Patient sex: M
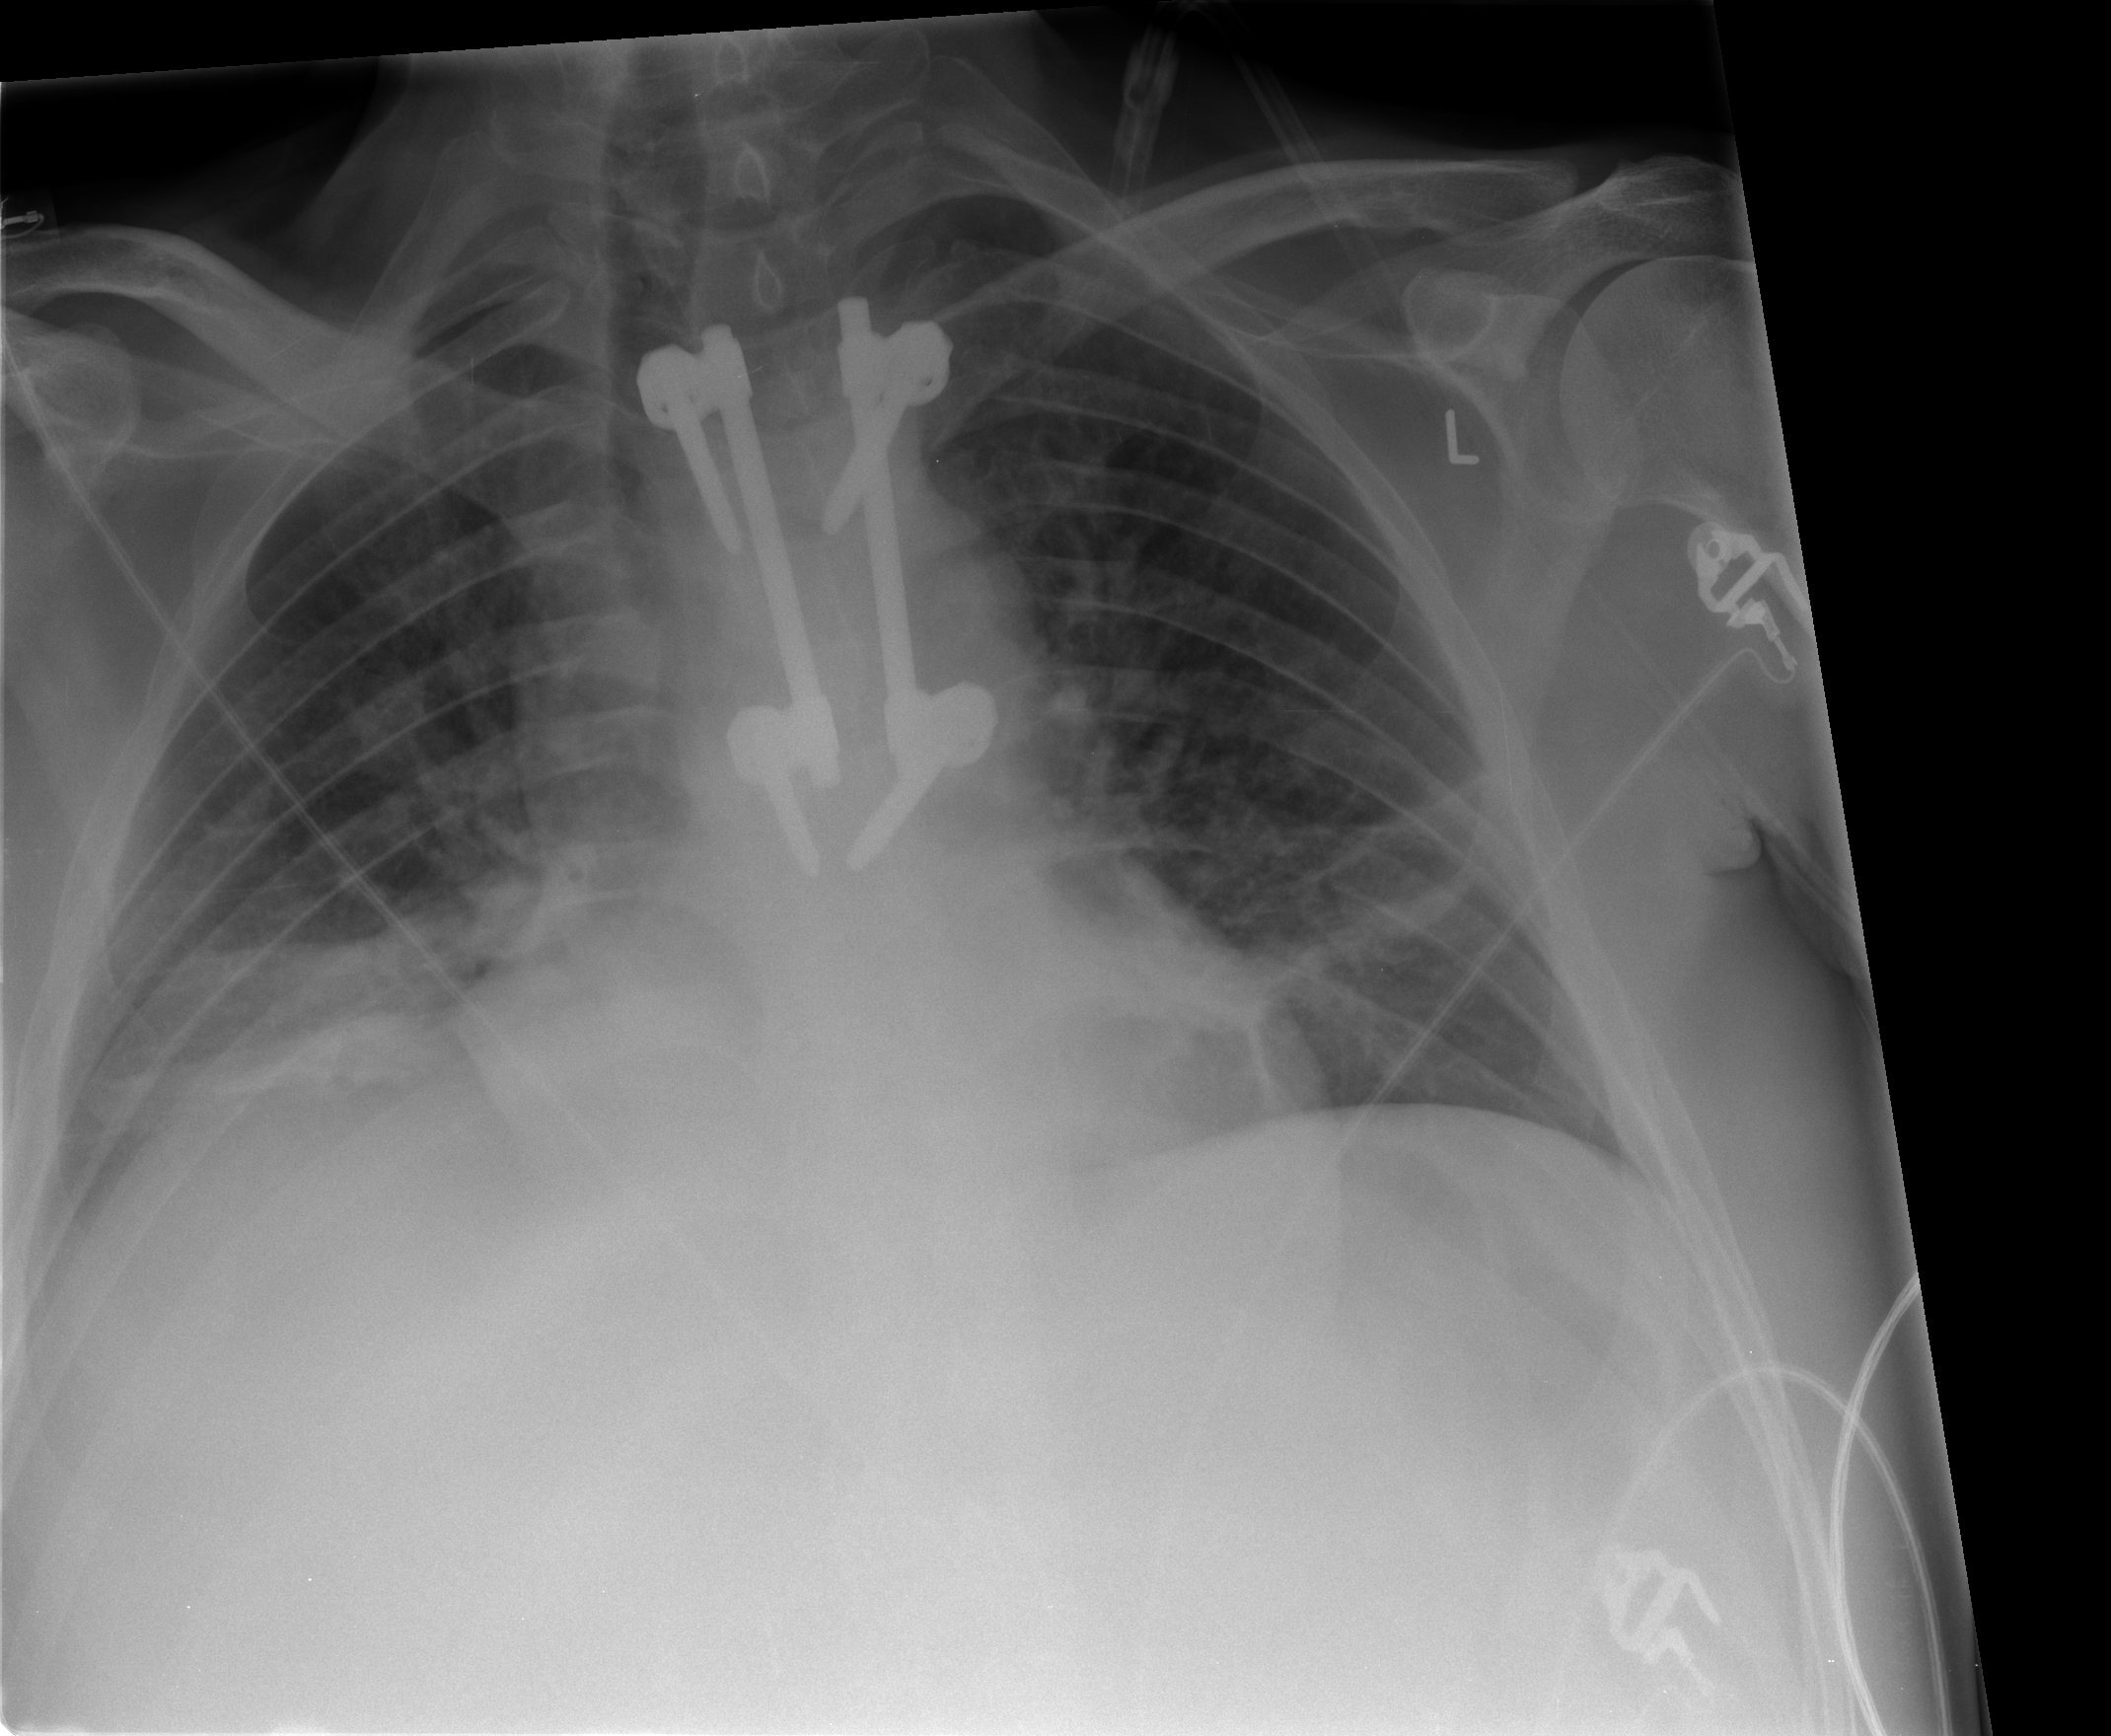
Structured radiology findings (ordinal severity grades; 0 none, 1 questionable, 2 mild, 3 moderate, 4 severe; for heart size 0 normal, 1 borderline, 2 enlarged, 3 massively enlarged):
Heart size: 0
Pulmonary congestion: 0
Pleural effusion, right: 2
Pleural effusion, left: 0
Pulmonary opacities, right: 2
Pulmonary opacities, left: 2
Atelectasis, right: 2
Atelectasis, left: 2